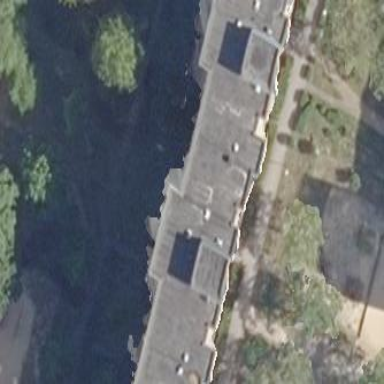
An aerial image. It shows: Building with apartments and flat roof.